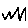
Label: zigzag